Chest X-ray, AP view. Patient: 35 years old, sex F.
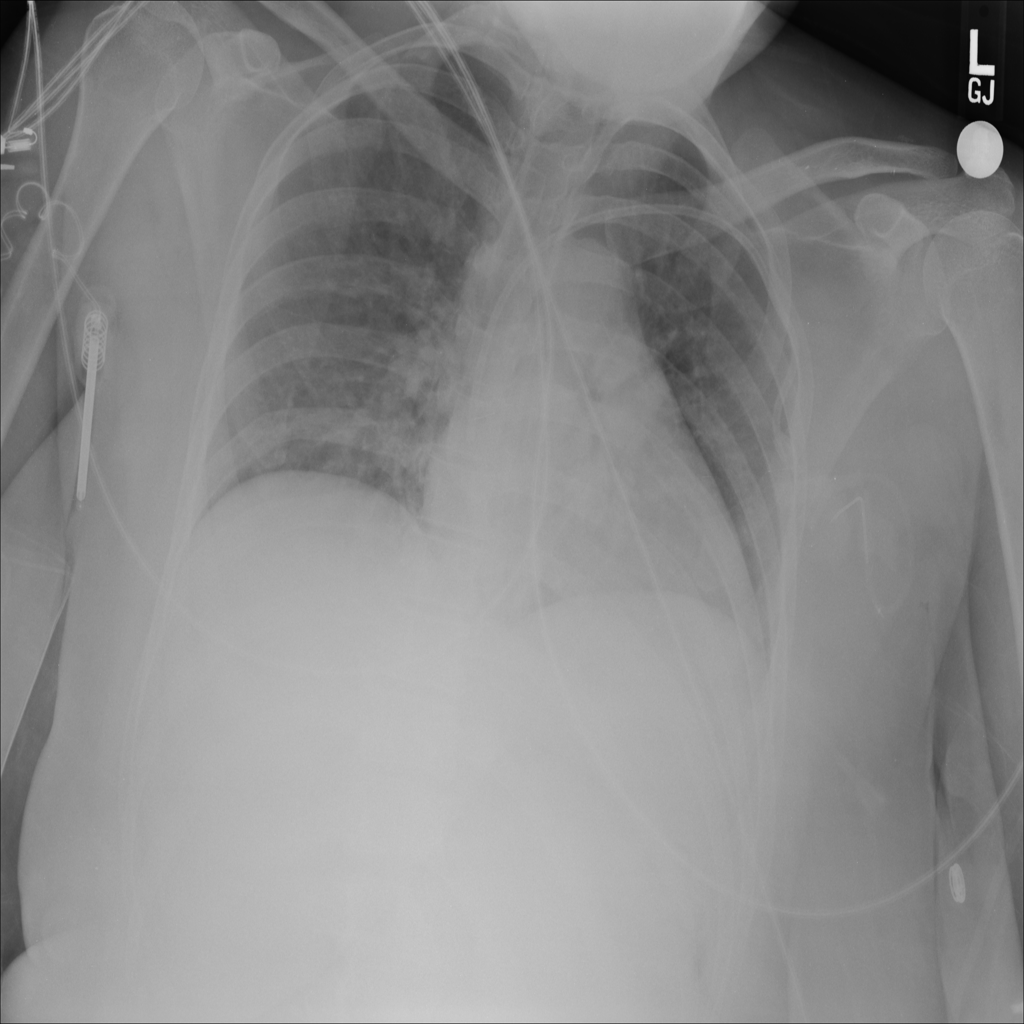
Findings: No Finding